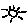
Label: sun